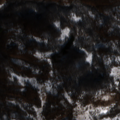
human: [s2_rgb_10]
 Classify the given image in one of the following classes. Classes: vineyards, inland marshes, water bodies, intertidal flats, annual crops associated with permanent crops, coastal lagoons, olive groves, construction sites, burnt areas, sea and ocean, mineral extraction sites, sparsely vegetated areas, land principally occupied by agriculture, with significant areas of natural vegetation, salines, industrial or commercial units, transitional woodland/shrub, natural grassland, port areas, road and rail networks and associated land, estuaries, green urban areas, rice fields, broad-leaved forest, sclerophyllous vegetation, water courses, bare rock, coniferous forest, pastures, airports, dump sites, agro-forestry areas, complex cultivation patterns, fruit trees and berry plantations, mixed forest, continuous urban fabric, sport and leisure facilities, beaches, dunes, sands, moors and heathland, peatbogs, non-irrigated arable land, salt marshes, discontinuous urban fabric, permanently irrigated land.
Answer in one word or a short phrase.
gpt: broad-leaved forest, transitional woodland/shrub